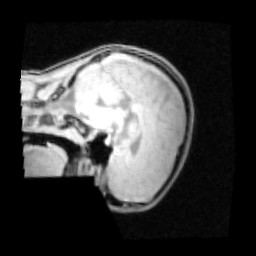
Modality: PDw
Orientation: sagittal
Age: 15
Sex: male
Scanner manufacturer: siemens
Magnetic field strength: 3 T
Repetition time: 0.25 s
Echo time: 0.00103 s